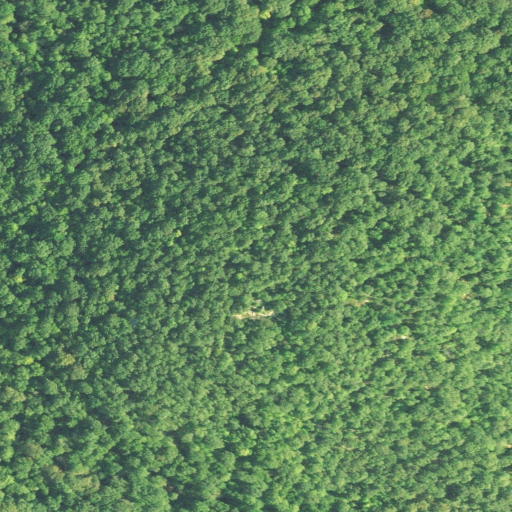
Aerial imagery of mountain in Connecticut named Wanzer Mountain containing only deciduous forest